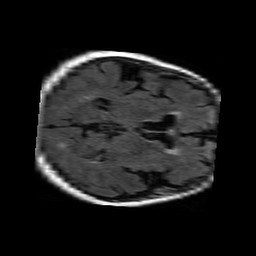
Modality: FLAIR
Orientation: axial
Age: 66
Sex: female
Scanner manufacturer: philips
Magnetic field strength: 1.5 T
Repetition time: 6 s
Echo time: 0.12 s